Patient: sex M, age 51
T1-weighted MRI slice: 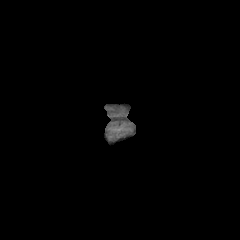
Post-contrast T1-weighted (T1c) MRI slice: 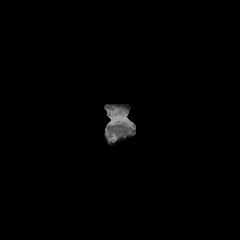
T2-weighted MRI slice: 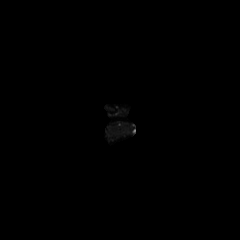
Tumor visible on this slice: no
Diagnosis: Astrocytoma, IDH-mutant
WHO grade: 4